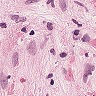
Metastatic tissue present: yes